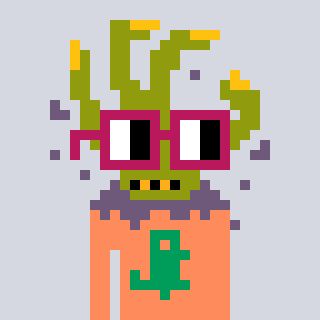
a pixel art character with square dark red glasses, a zombie-hand-shaped head and a peachy-colored body on a cool background